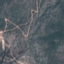
Land use / land cover class: HerbaceousVegetation